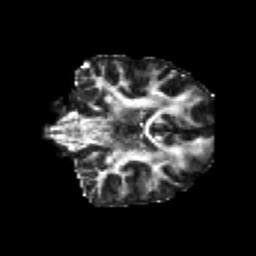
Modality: FA
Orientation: coronal
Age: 22
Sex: female
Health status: healthy
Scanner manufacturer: philips
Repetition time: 7.391 s
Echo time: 0.08599 s